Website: lowes
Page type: customer-info-address
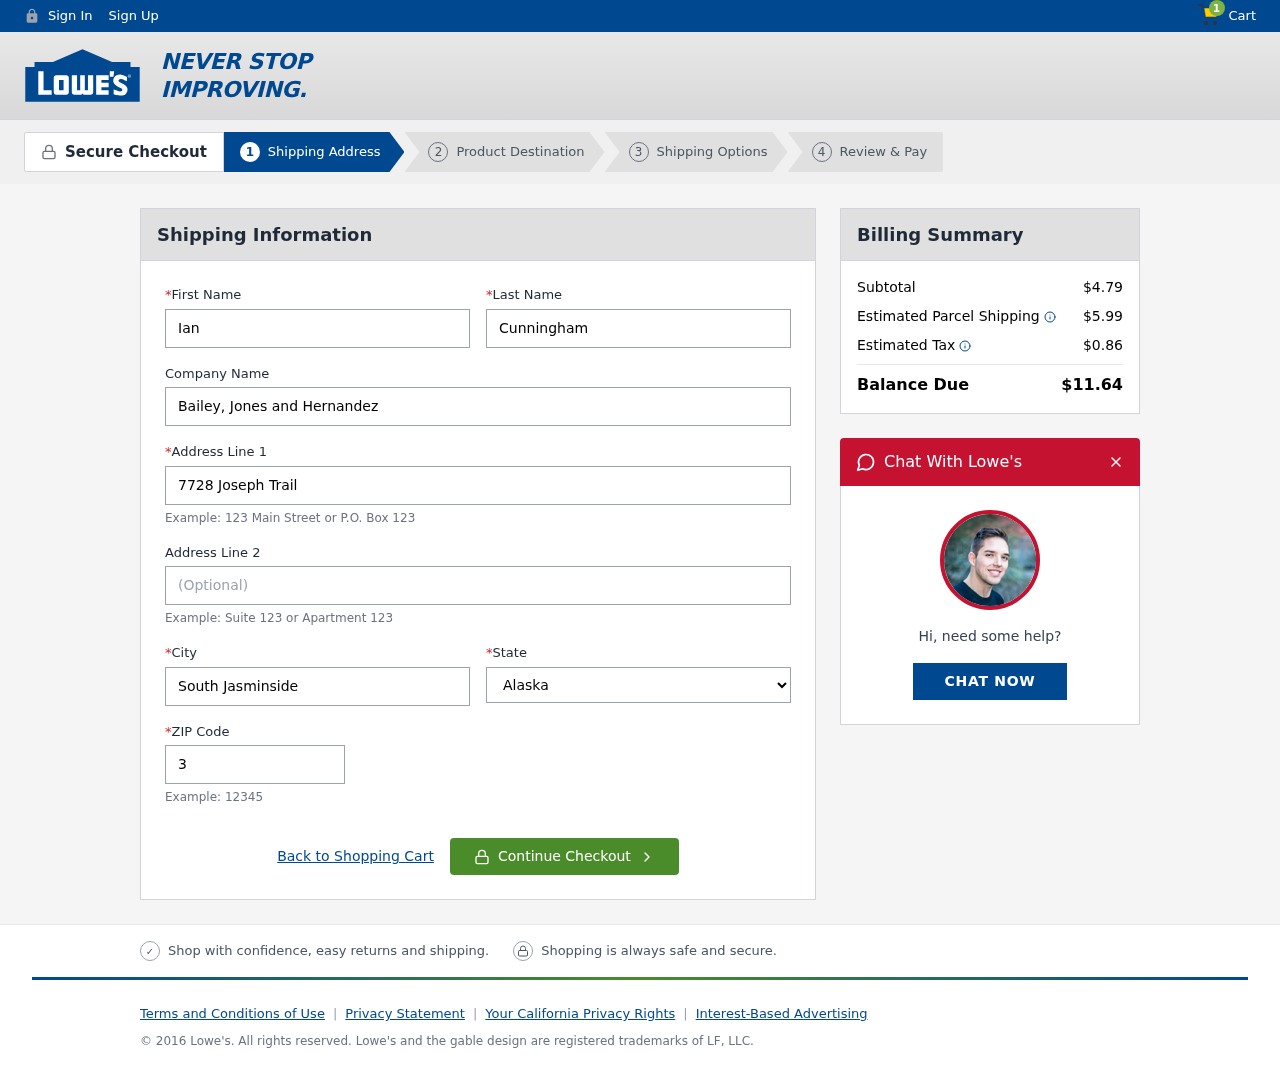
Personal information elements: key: PII_CITY
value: South Jasminside
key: PII_COMPANY
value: Bailey, Jones and Hernandez
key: PII_FIRSTNAME
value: Ian
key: PII_LASTNAME
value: Cunningham
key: PII_POSTCODE
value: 37085
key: PII_STATE
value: Alaska
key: PII_STREET
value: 7728 Joseph Trail
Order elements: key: ORDER_NUM_ITEMS
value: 1
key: ORDER_SUBTOTAL
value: $4.79
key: ORDER_SHIPPING_COST
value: $5.99
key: ORDER_TAX
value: $0.86
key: ORDER_TOTAL
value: $11.64